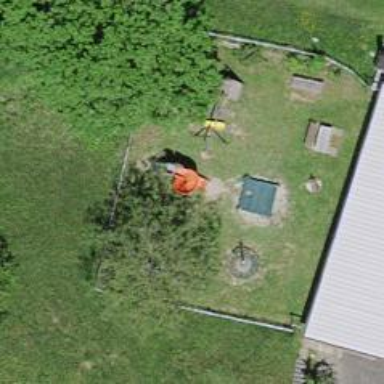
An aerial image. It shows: Playground featuring slide.